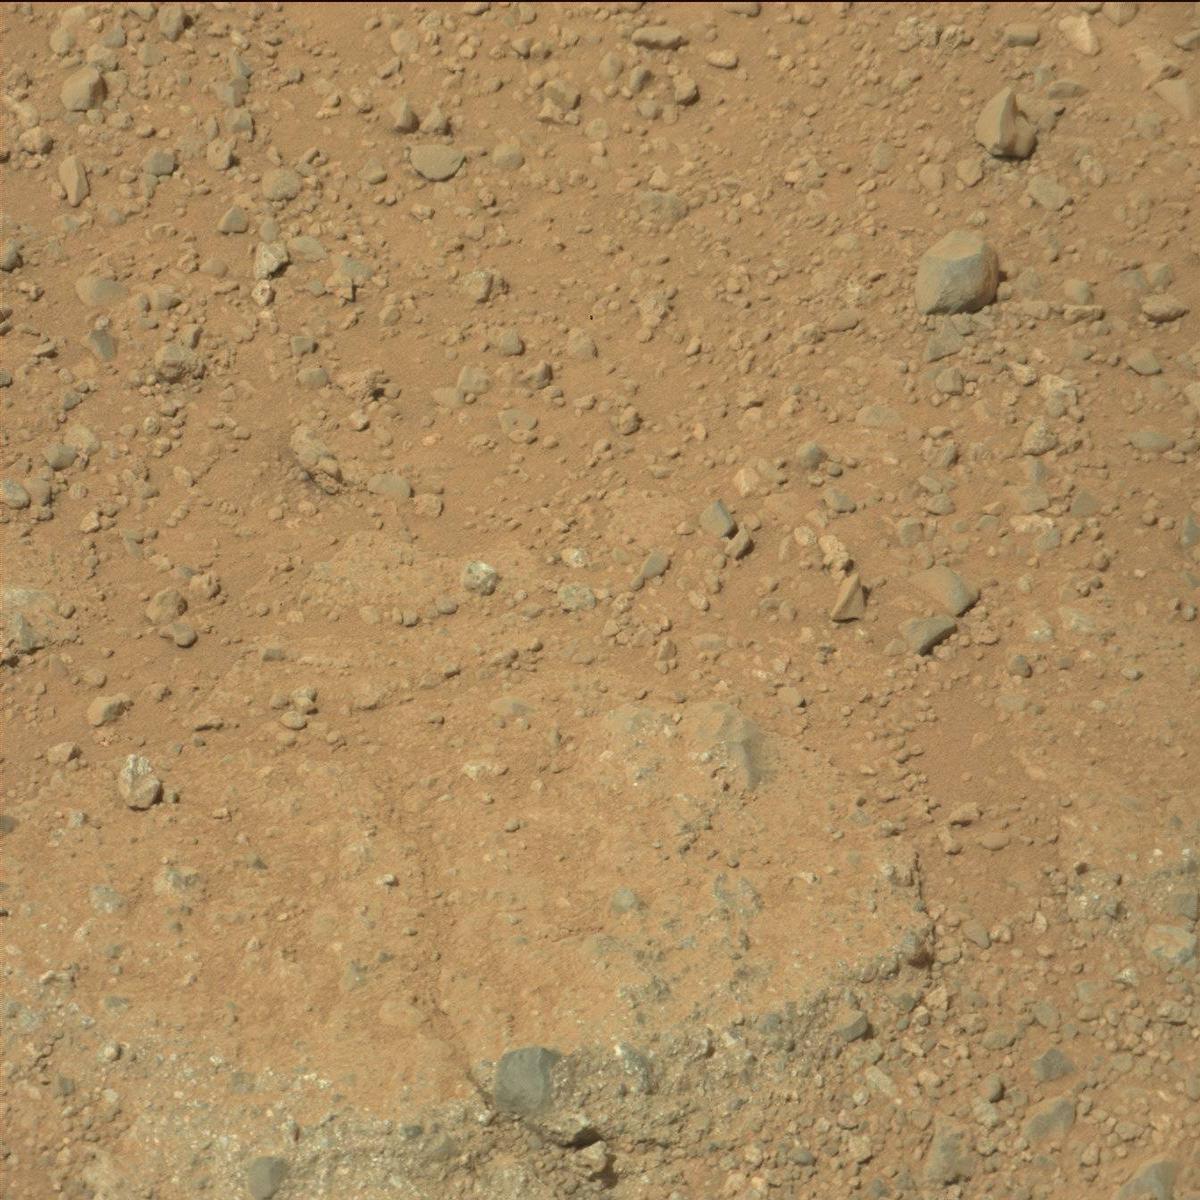
Terrain classes present: Bedrock, Rock, Sand / Soil